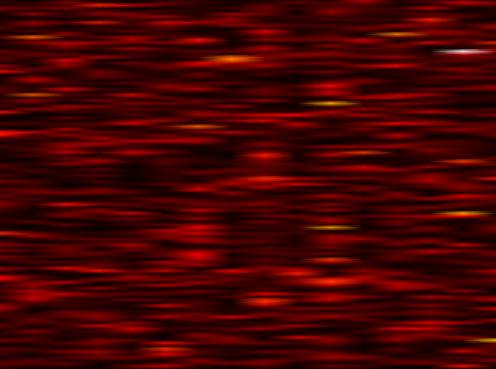
Label: FOFDM